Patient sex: M
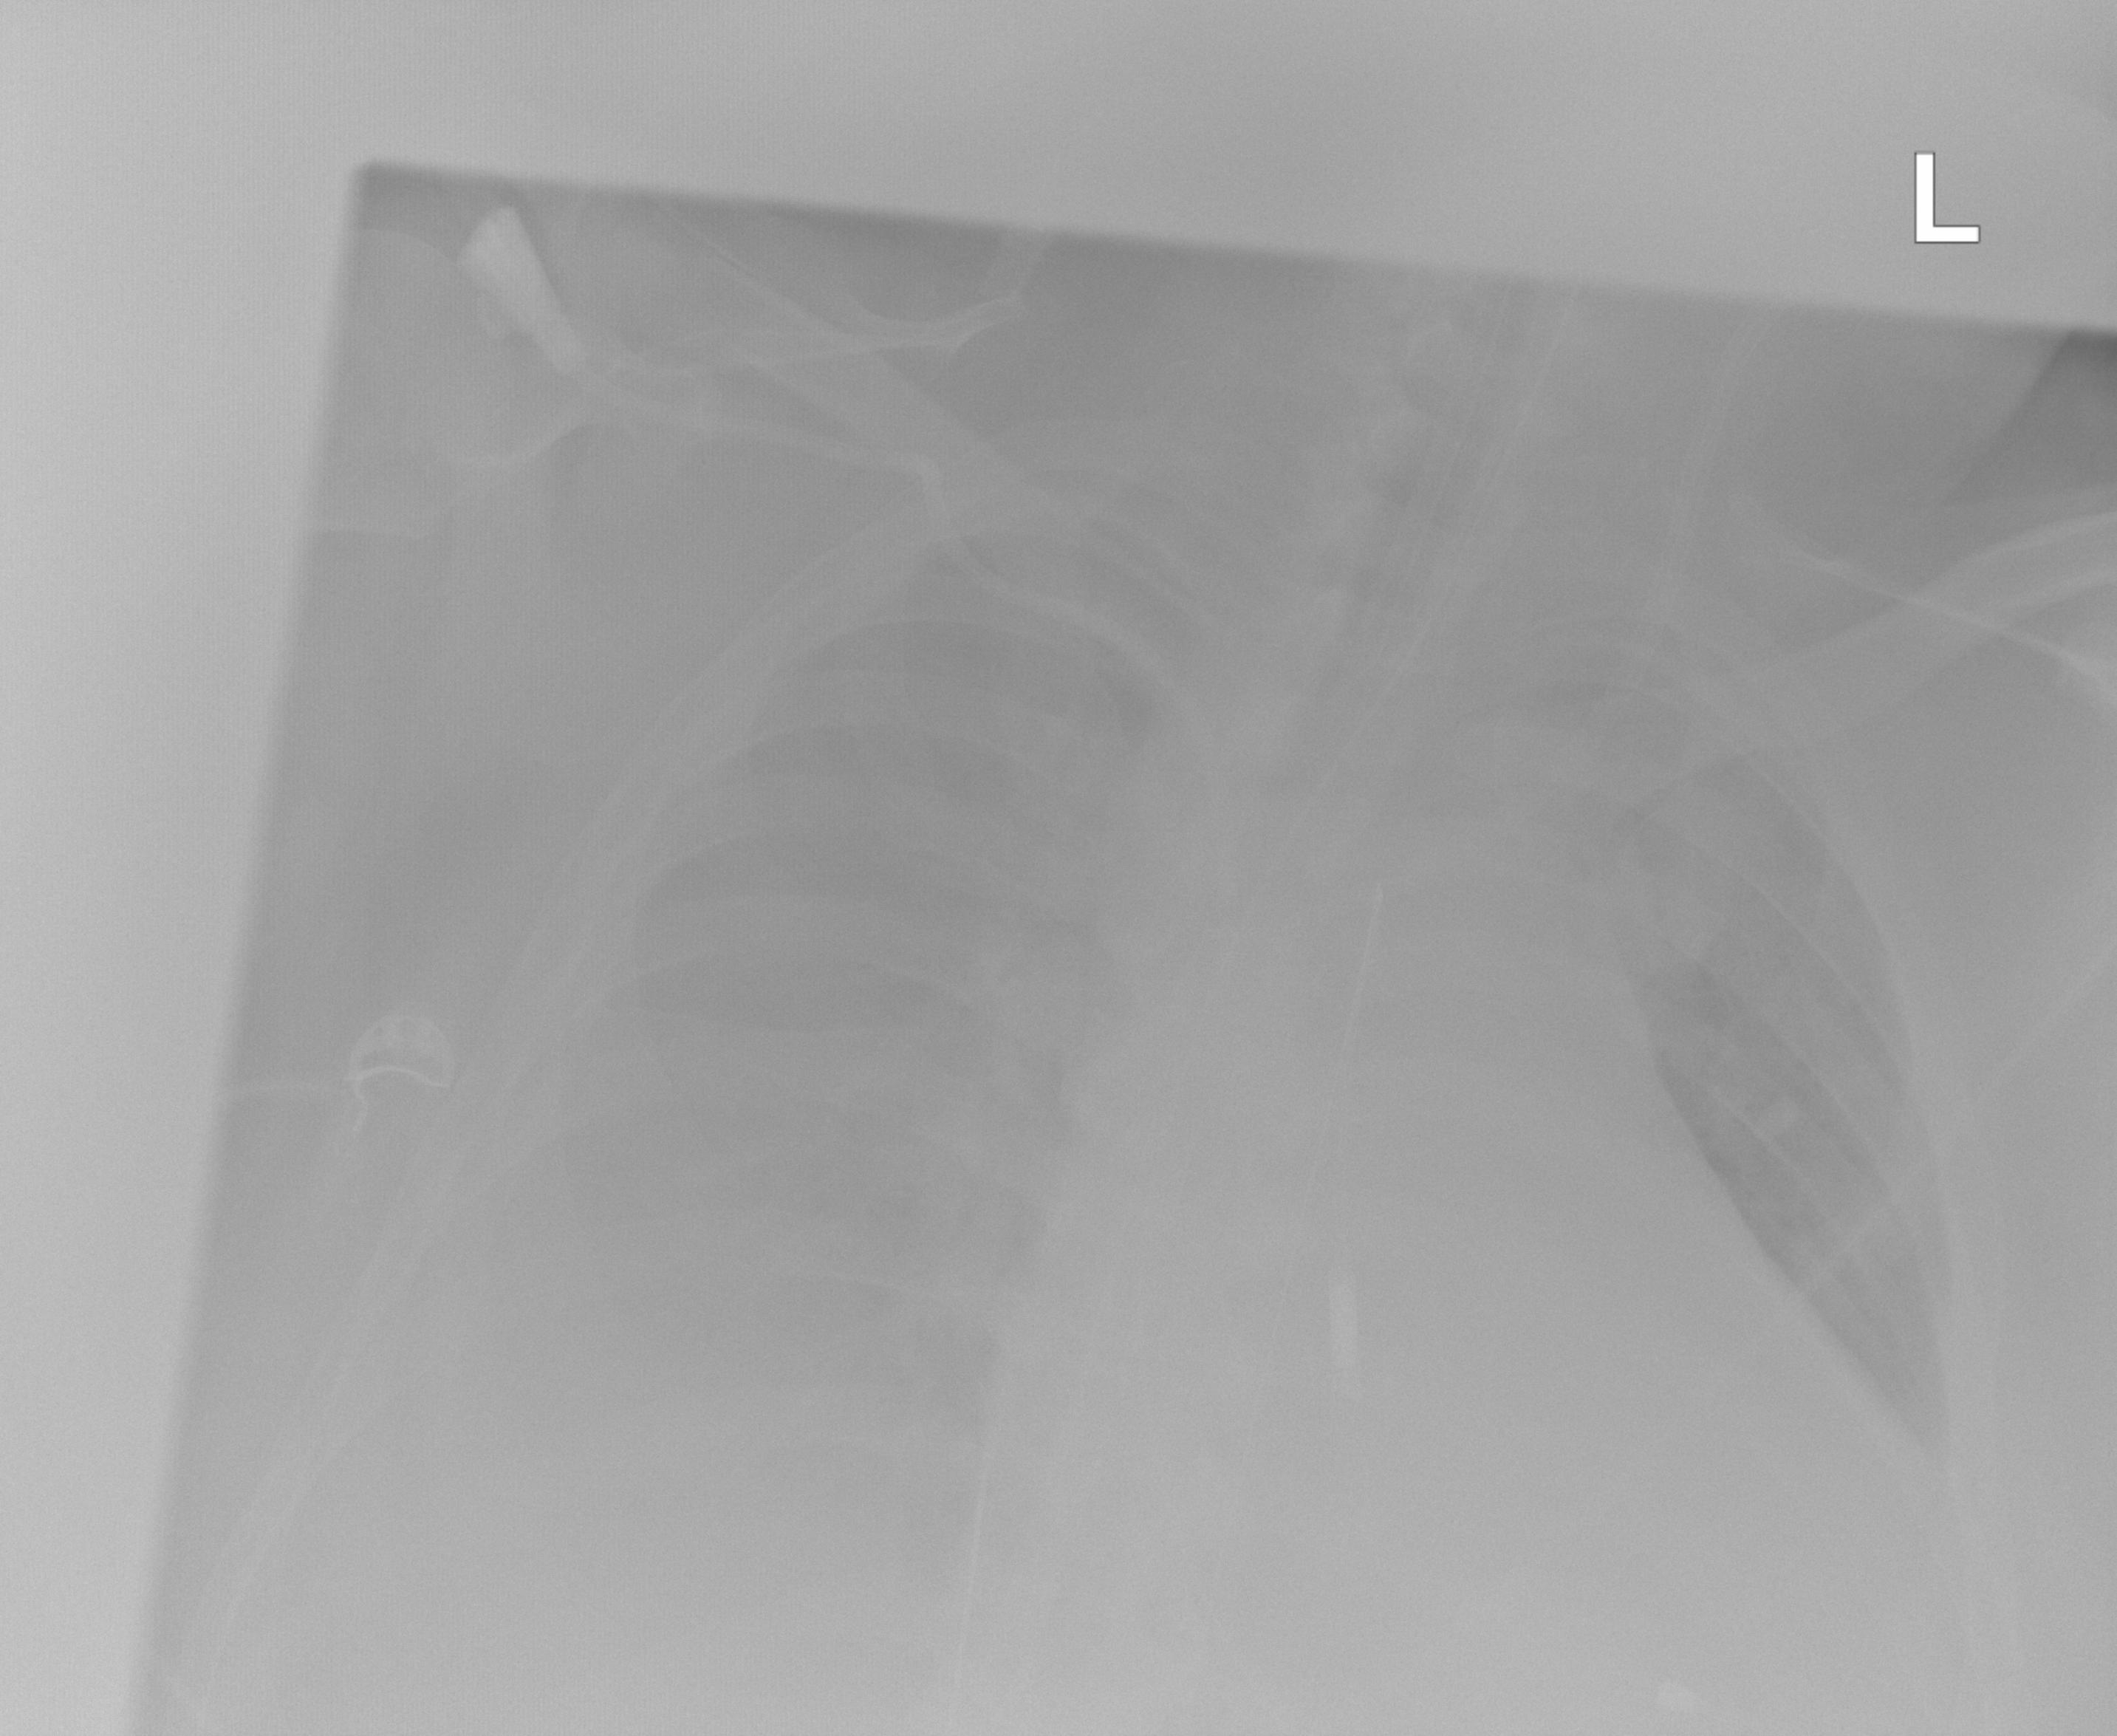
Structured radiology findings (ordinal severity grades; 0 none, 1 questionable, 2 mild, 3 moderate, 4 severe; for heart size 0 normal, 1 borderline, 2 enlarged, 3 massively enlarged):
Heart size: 2
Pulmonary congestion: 0
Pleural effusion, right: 3
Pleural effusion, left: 0
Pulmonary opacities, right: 0
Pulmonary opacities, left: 0
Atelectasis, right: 2
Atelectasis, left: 0